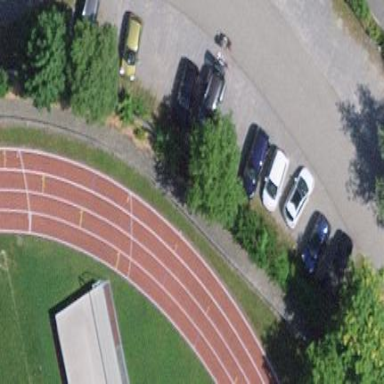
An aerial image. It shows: Parking area with surface.